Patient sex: M
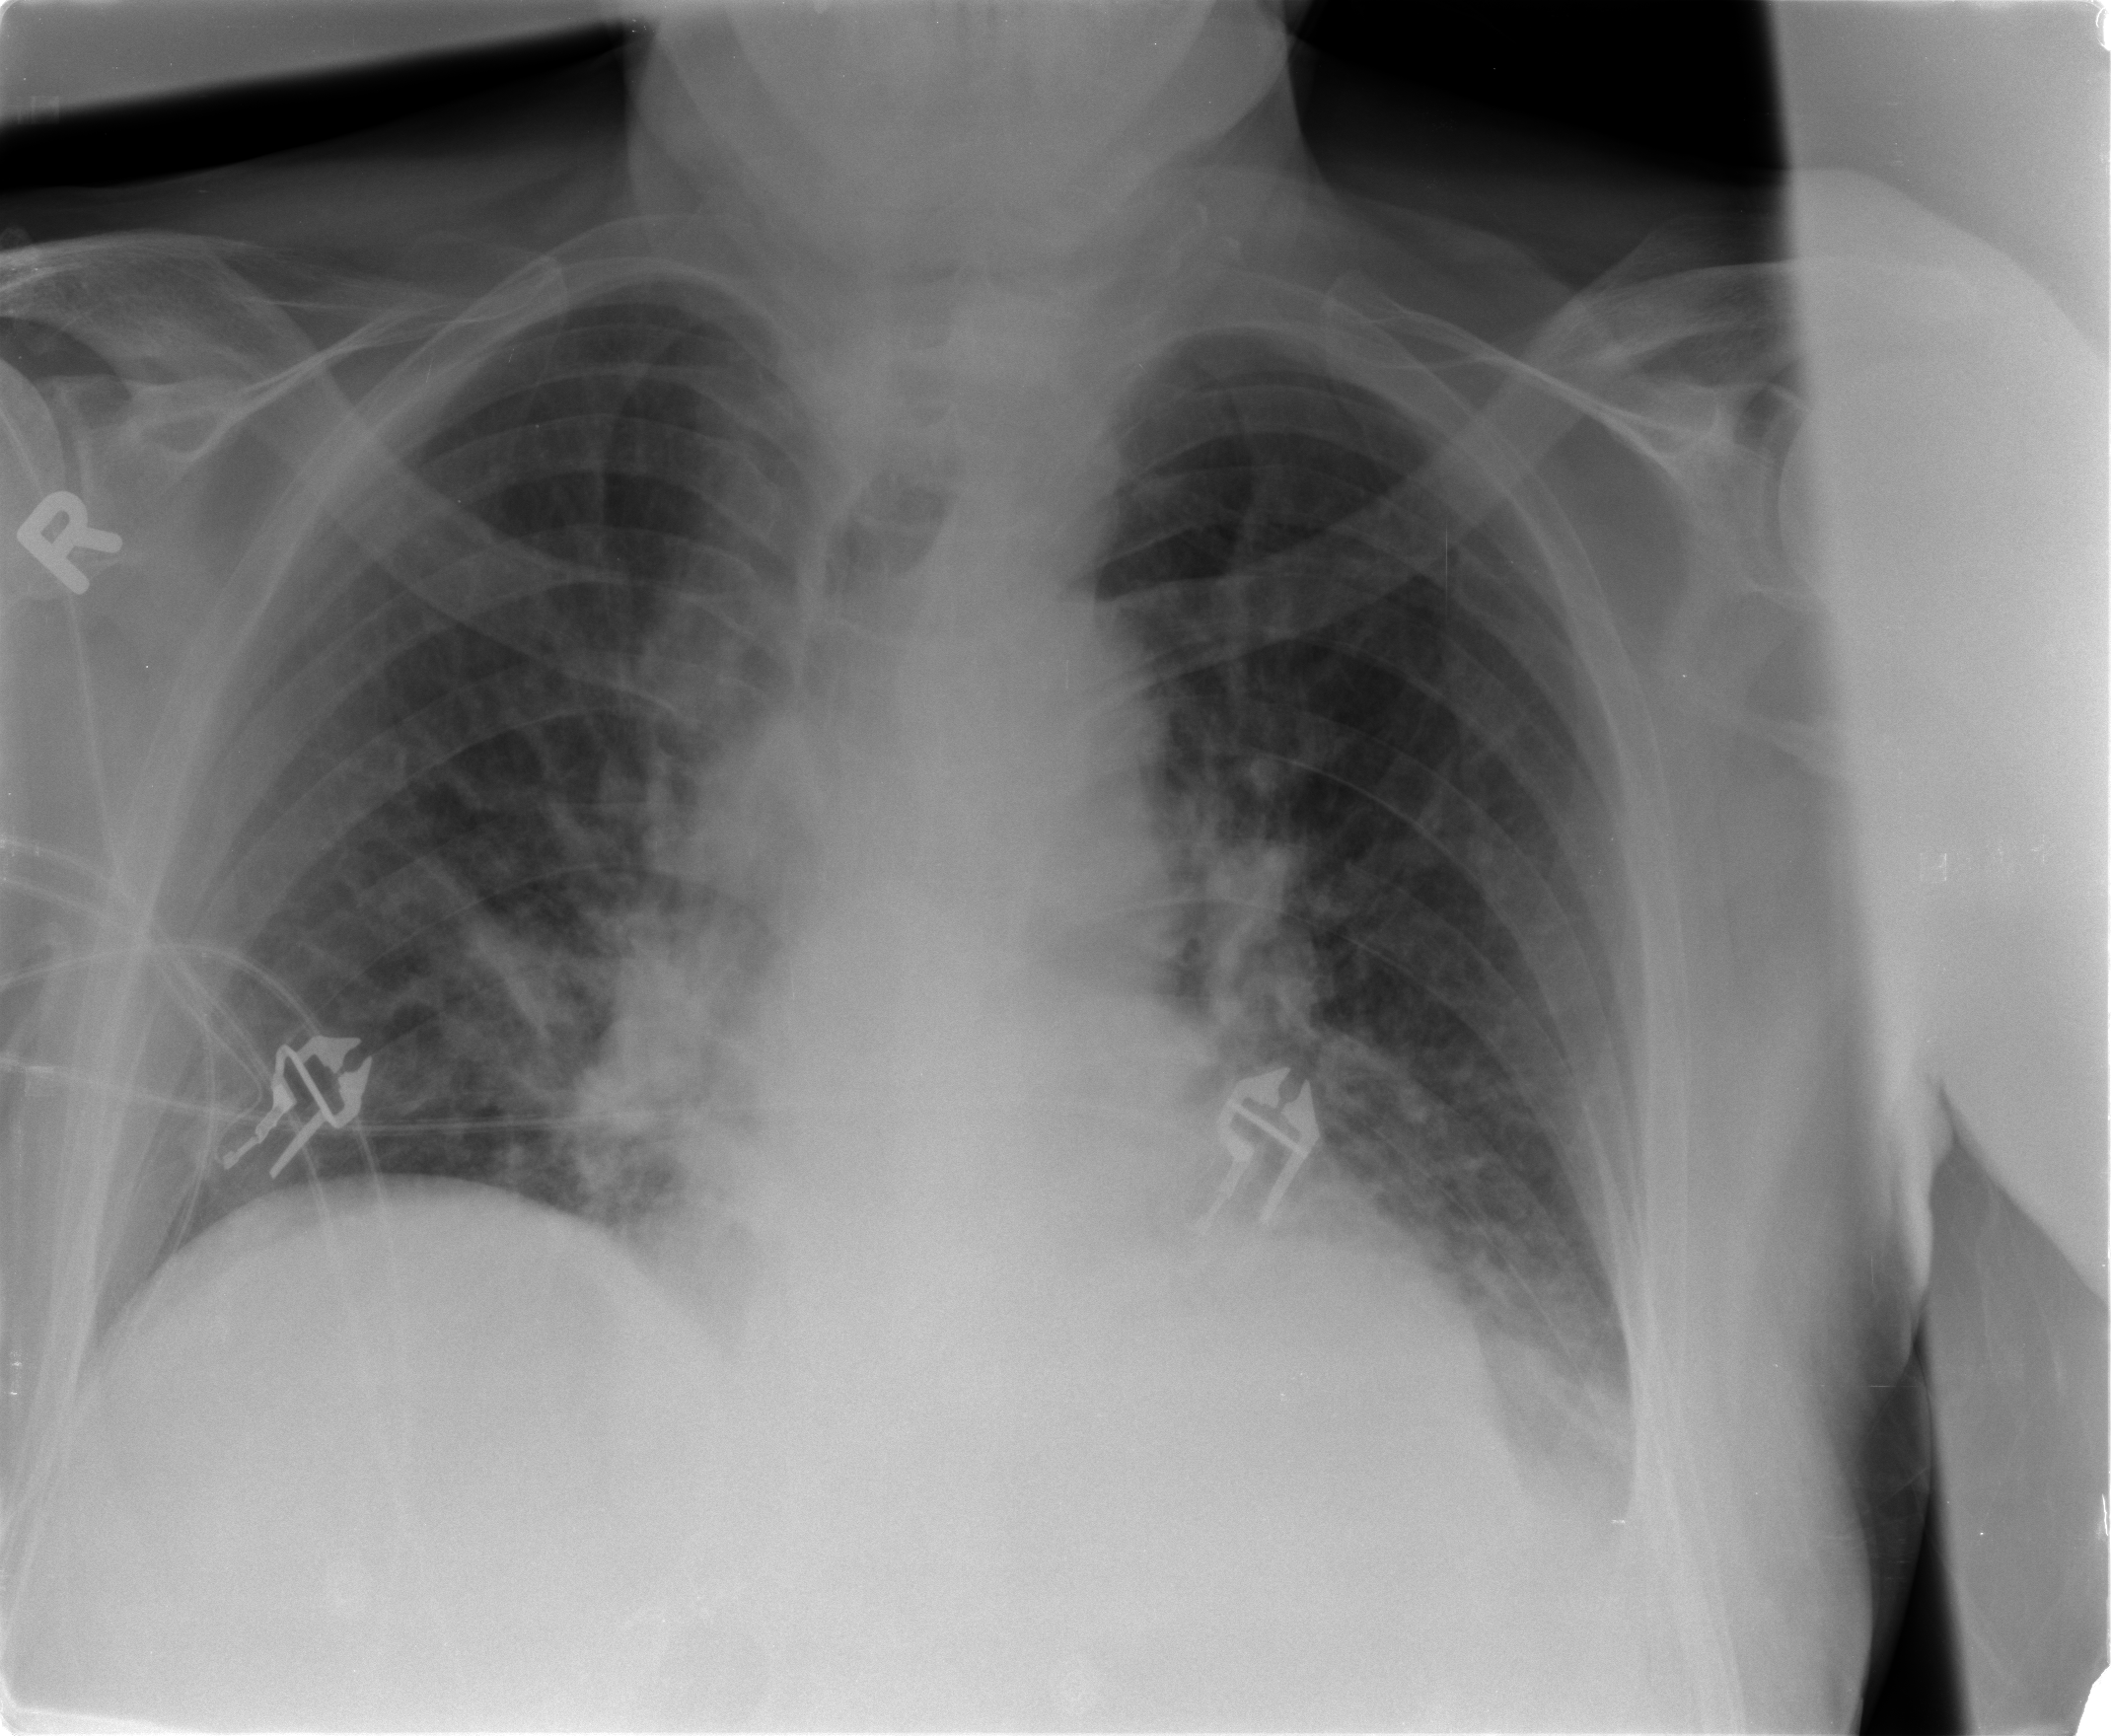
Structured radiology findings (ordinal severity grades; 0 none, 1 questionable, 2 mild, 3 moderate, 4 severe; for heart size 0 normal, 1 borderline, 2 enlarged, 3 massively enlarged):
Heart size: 2
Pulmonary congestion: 3
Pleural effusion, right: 0
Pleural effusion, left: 2
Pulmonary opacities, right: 1
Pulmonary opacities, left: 2
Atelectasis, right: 2
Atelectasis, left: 2